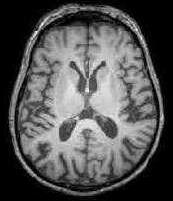
Label: notumor